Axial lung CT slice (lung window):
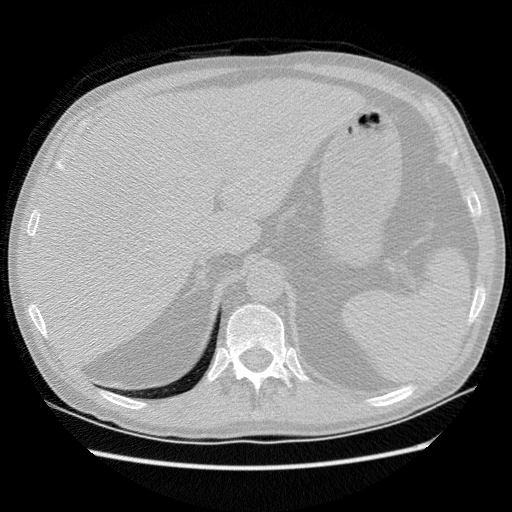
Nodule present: no